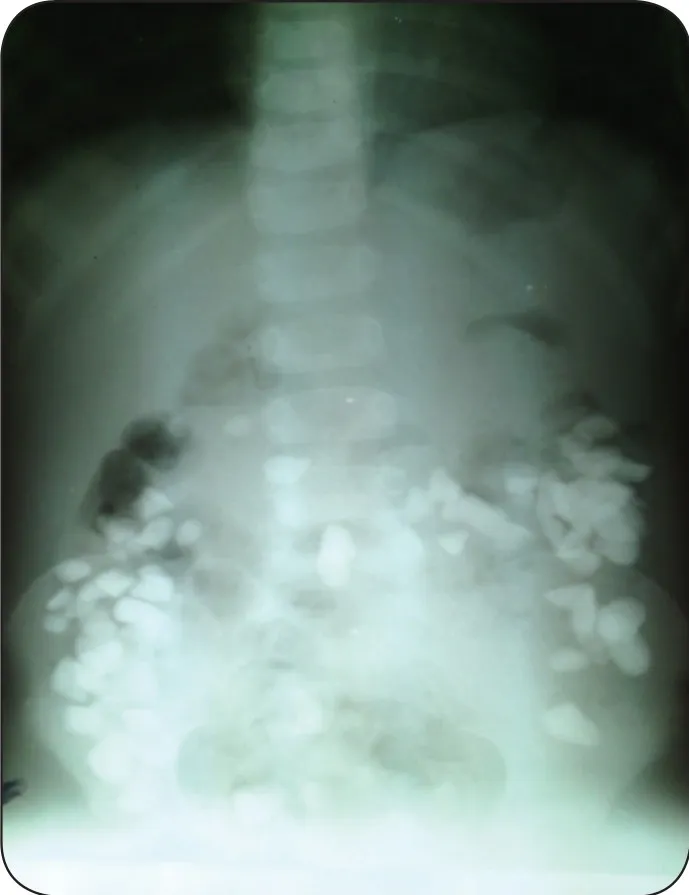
Lay down antroposterior radiograph that shows rocks in all parts of colon.
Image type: radiology (x_ray)